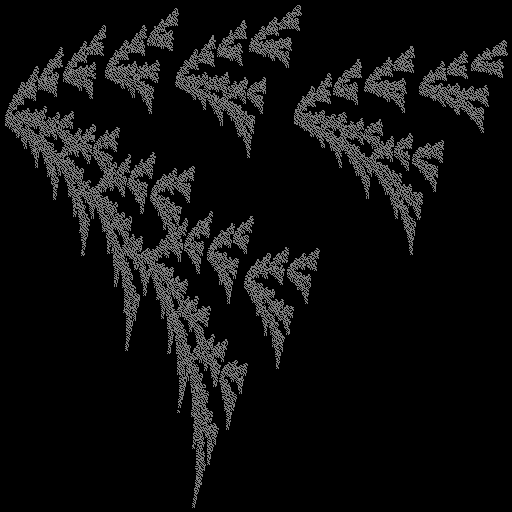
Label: watersprite